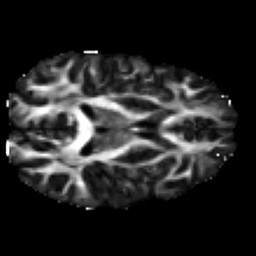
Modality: FA
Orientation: axial
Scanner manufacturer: ge
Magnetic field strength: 3 T
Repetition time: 7.98 s
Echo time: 0.0701 s